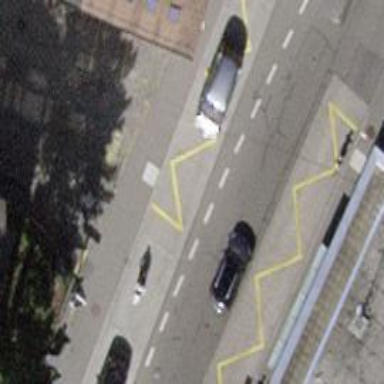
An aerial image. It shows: Bus stop with platform for public transport.